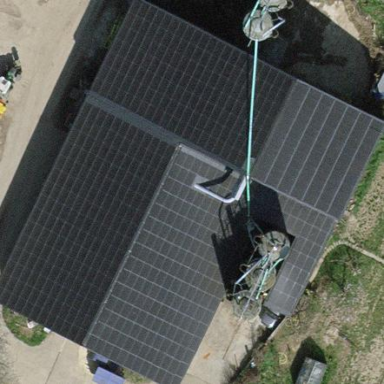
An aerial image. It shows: Solar power generator utilizing photovoltaic technology with solar photovoltaic panels.